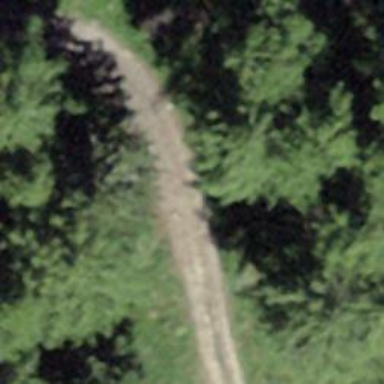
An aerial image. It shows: Dirt track road.